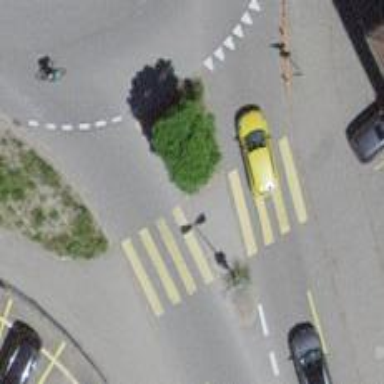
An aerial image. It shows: Crossing with island in the road.